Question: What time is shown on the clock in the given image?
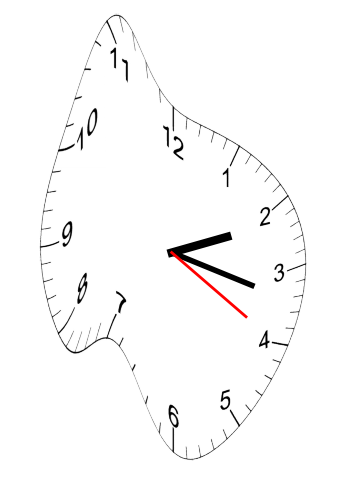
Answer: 02:17:20